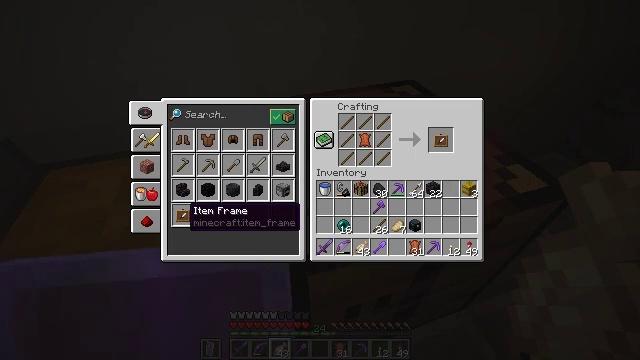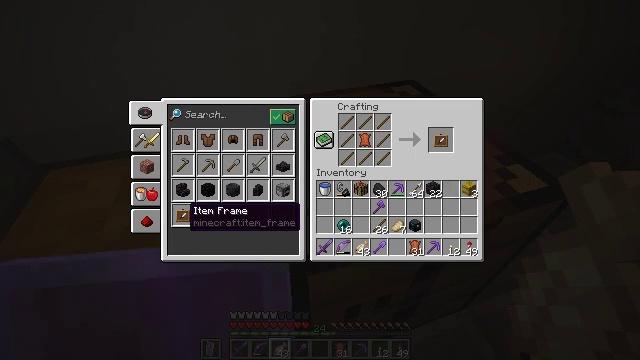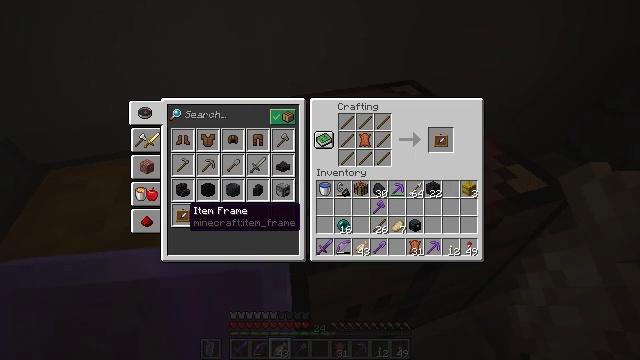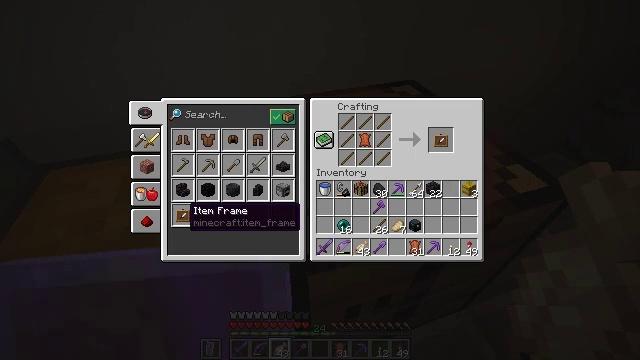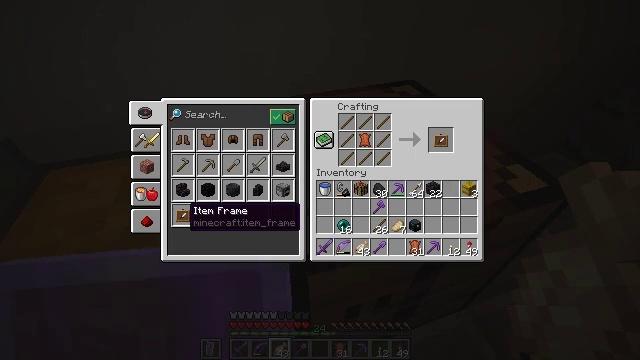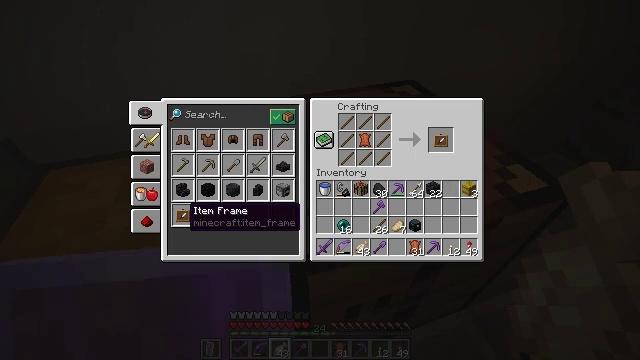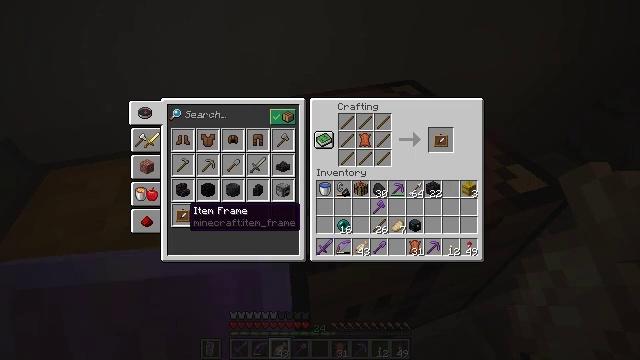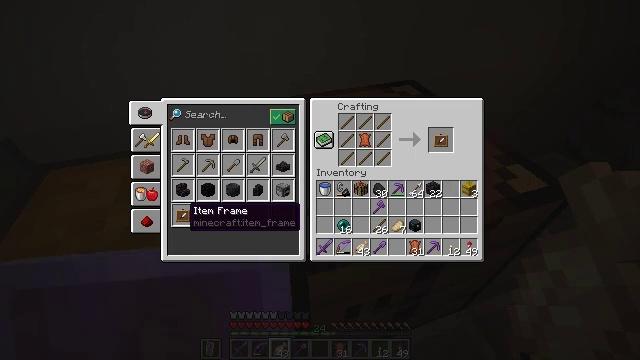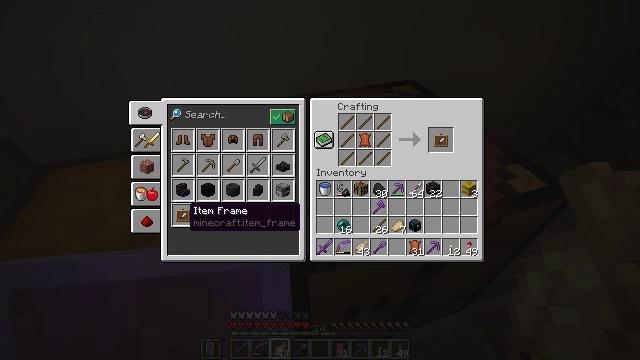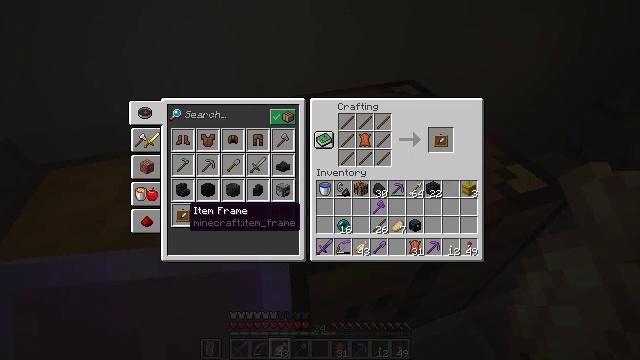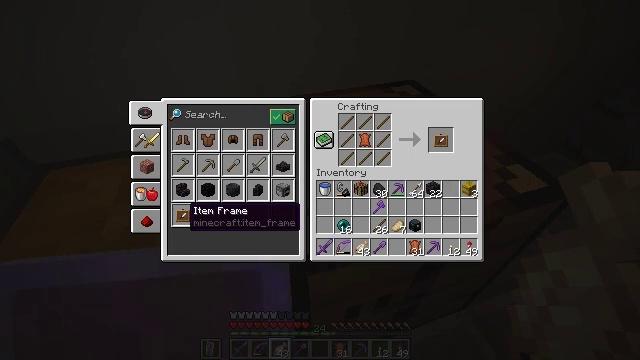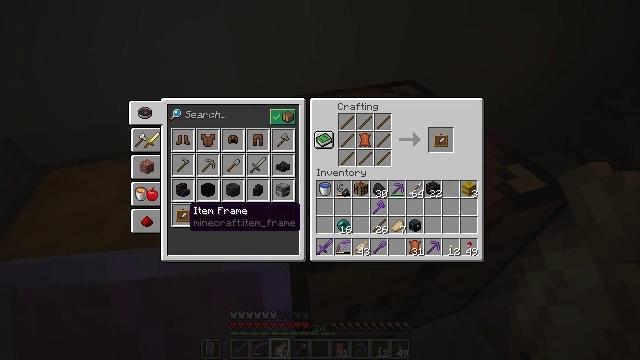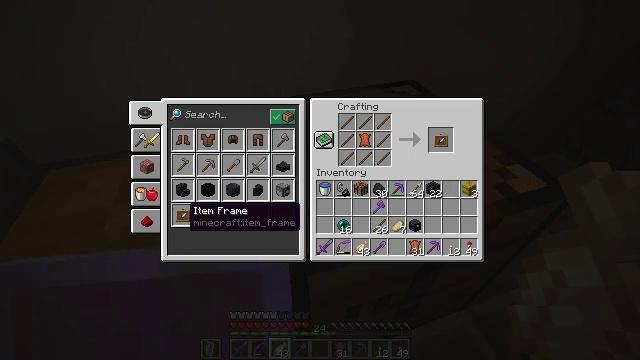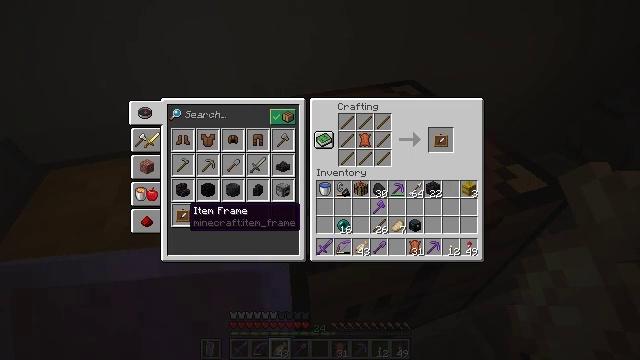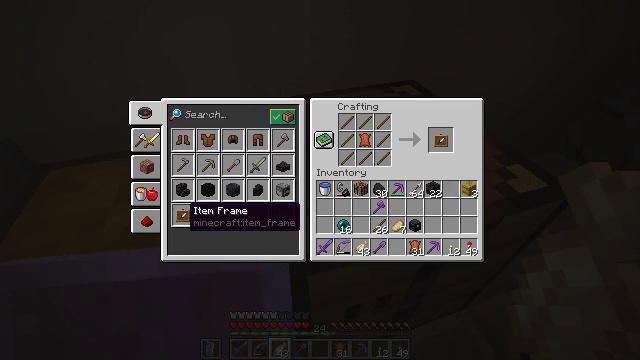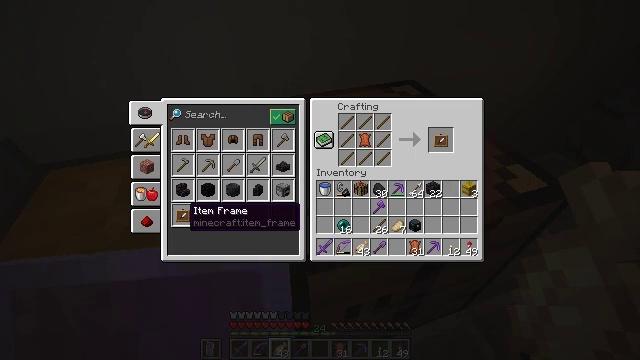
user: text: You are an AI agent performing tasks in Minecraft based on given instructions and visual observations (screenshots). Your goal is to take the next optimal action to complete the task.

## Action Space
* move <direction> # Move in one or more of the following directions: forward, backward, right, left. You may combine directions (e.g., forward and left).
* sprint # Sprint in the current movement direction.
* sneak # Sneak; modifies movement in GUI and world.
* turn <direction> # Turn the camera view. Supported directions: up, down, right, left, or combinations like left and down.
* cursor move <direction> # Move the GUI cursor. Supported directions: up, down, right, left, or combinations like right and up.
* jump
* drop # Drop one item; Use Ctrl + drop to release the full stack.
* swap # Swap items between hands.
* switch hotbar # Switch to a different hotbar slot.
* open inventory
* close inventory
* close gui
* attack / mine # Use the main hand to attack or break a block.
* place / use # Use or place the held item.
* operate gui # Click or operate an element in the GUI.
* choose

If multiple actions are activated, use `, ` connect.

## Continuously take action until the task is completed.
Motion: motion action
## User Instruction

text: Use materials in the crafting table to make an item frame.
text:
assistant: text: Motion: no_op
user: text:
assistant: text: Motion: no_op
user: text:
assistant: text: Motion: no_op
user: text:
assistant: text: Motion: no_op
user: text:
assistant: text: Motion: no_op
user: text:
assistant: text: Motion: no_op
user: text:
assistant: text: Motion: no_op
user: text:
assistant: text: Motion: no_op
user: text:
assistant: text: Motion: no_op
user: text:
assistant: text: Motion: no_op
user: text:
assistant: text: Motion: no_op
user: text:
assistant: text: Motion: no_op
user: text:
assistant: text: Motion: no_op
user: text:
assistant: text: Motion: no_op
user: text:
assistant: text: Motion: no_op
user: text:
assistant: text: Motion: no_op
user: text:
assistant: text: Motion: no_op
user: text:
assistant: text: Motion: no_op
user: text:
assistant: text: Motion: no_op
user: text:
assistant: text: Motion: no_op
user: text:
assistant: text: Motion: no_op
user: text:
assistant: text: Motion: no_op
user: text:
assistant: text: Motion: no_op
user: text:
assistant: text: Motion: no_op
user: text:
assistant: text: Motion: no_op
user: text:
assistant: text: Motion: no_op
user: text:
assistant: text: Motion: no_op
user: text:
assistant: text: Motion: no_op
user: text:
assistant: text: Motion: no_op
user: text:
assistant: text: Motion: no_op